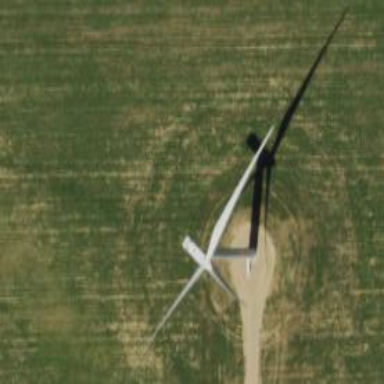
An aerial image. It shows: Wind generator with horizontal axis. The wind turbine is from Vestas.